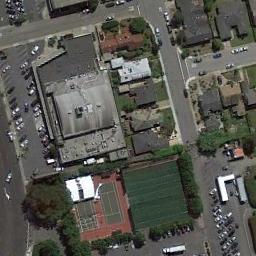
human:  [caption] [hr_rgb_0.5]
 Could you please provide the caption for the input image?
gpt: There is a tennis court on the upper left .

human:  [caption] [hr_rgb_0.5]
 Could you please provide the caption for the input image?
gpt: Many buildings are beside the tennis courts .

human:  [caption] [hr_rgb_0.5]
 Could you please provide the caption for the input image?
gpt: The tennis court next to the building is surrounded by trees with parking and roads .

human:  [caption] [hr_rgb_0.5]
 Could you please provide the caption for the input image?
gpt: The tennis court is next to some buildings and parking lot .

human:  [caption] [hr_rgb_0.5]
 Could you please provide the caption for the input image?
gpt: There are some buildings beside the tennis court .